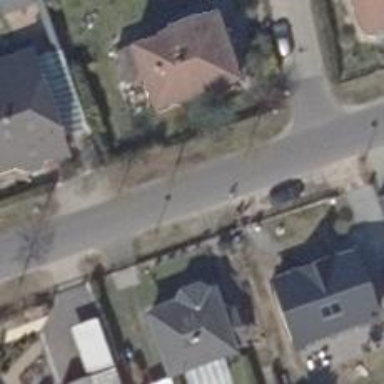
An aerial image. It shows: Footway.